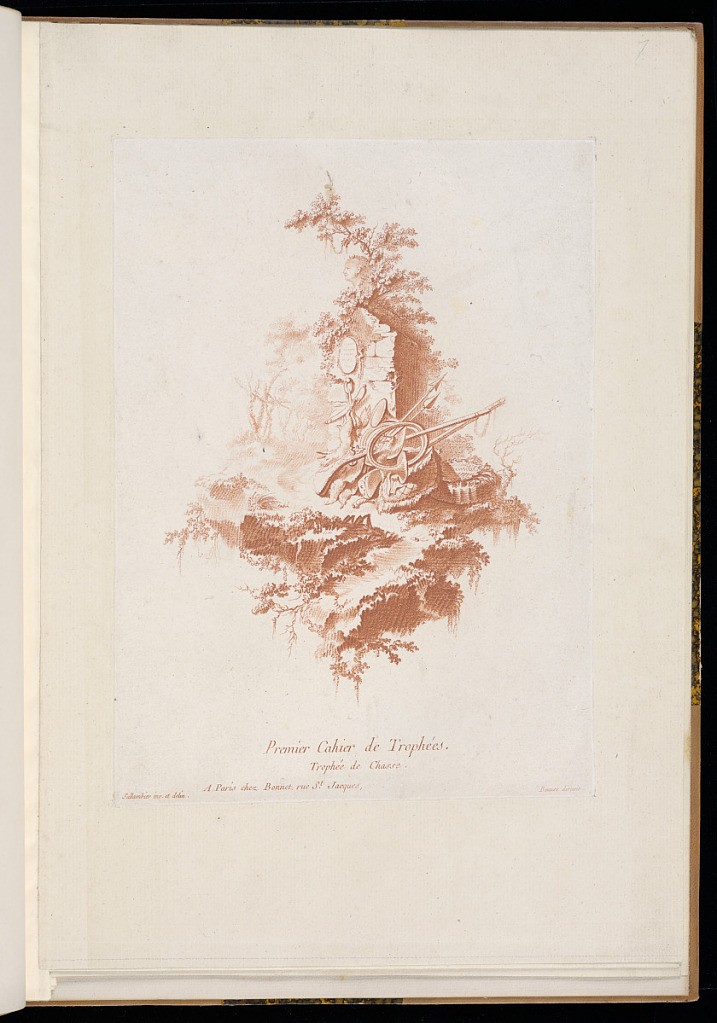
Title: Trophée de Chasse
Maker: Henri Sallembier, French, ca. 1753 - 1820
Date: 1775–76
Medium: Etching and engraving (crayon manner) in red ink on laid paper
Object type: Print
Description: Title page and design for an ornamental hunting trophy. A vignette of a landscape with trees, foliage, part of a stone building with a profile portrait bust (possibly of Artemis, Greek goddess of hunting) above and an oval plaque with an inscription. A hare and birds hanging from a ring, with hunting paraphernalia on the ground to the right, including, horns, rifles, spears, and baskets. The title and series title are lettered below, and the plate is signed.